Field crop: maize
Growth stage: 2
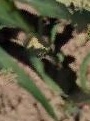
Species: maize